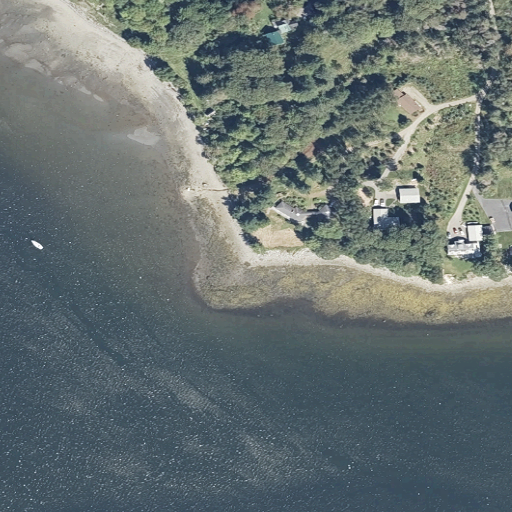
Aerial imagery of cape in Maine named Patterson Point containing open water, evergreen forest, herbaceous wetlands, mixed forest, open development, low intensity development, medium intensity development, barren land, and woody wetlands